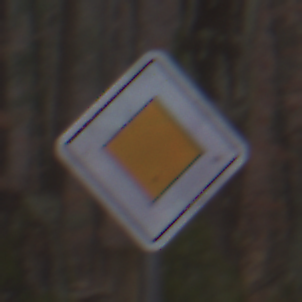
Verkehrszeichen: Vorfahrtsstrasse
Umgebung: Outdoor, Nature
Tageszeit: Midday
Wetter: Overcast
Licht: Natural
Jahreszeit: Autumn
Kontrast: LowContrast